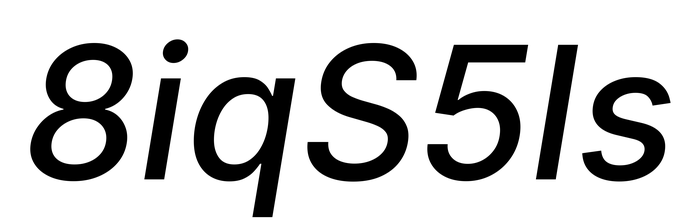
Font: Inter-Italic_Medium_Italic